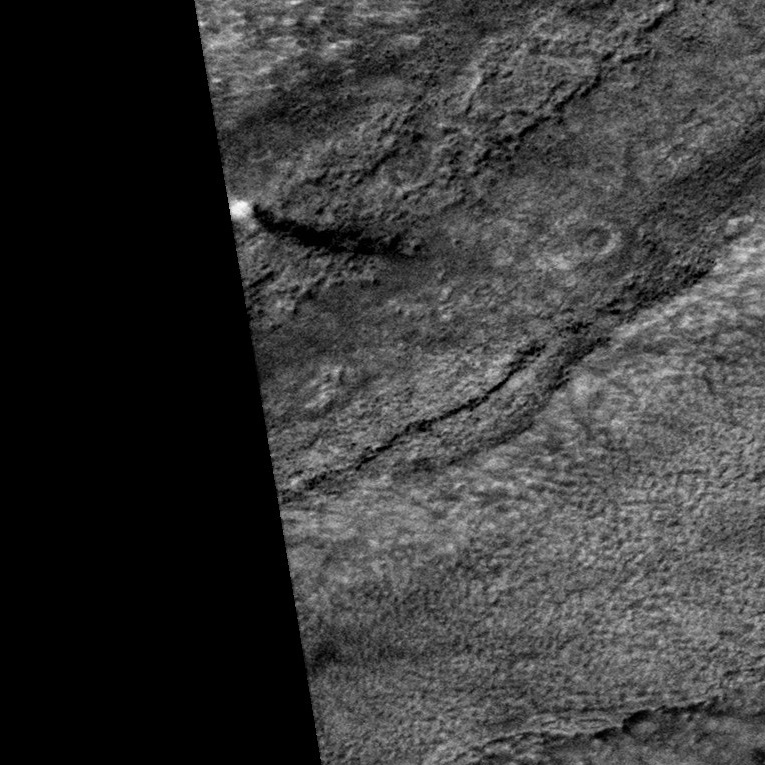
Label: dustdevil